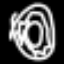
Label: donut